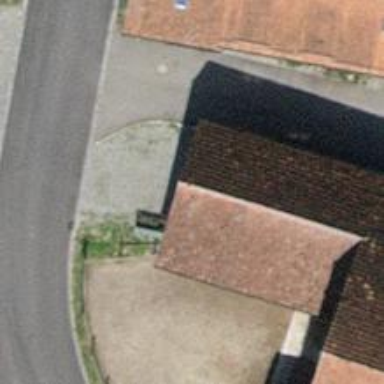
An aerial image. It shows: View of roof of building.